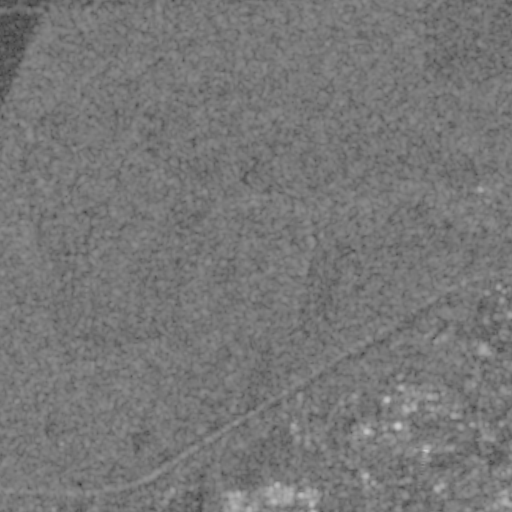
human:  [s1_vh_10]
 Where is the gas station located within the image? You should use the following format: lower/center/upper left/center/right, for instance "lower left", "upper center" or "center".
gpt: The gas station is located in the lower center of the image.
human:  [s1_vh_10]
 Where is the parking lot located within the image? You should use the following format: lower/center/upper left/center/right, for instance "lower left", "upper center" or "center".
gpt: The parking lot is located in the lower right of the image.
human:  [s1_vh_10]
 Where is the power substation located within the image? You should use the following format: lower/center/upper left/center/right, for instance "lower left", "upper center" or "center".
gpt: The power substation is located in the lower right of the image.
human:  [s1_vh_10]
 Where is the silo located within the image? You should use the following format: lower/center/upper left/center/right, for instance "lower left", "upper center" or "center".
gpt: The silo is located in the lower center of the image.
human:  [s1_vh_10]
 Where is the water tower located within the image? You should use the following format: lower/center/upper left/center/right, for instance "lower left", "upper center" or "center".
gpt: The water tower is located in the lower right of the image.
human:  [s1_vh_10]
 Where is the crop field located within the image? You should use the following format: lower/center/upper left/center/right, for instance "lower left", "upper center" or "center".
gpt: There is no crop field in the image.

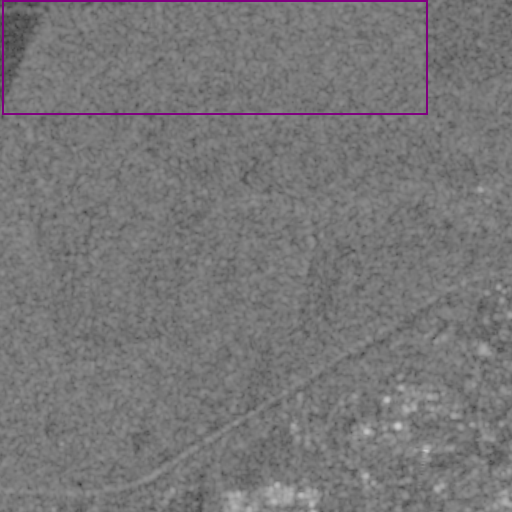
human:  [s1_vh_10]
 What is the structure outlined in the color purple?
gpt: The structure outlined in purple is a crop field.
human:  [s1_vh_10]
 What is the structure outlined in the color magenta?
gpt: There is no magenta outline.